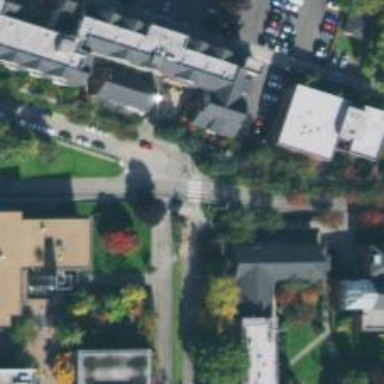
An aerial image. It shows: Marked asphalt footway with zebra crossing.